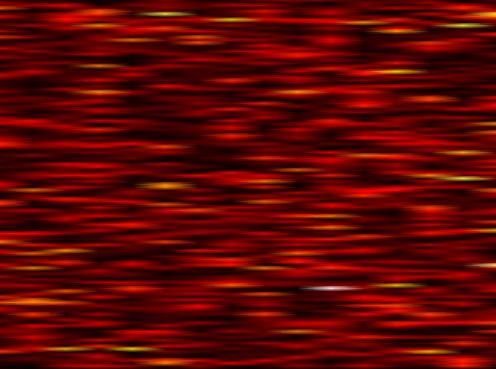
Label: WOLA